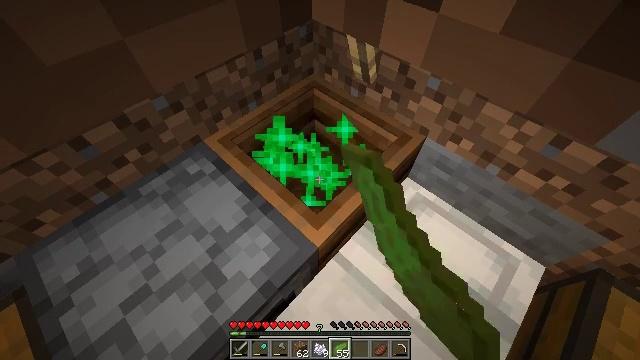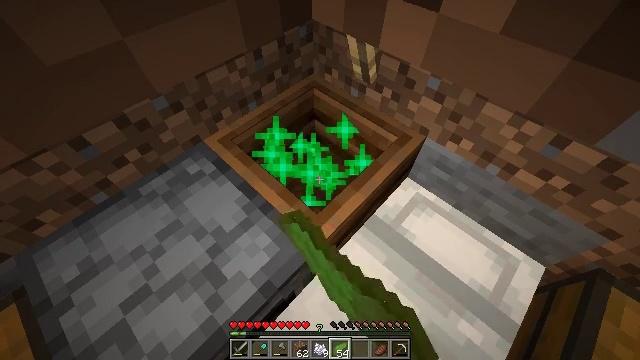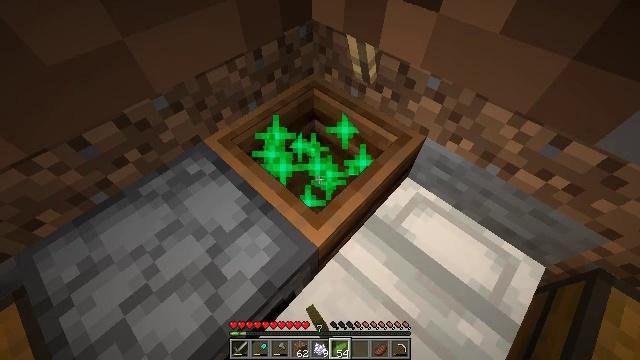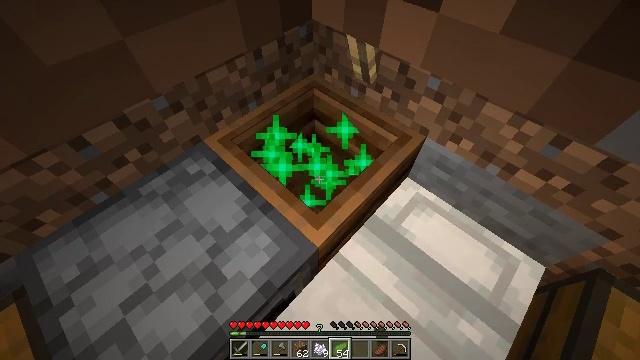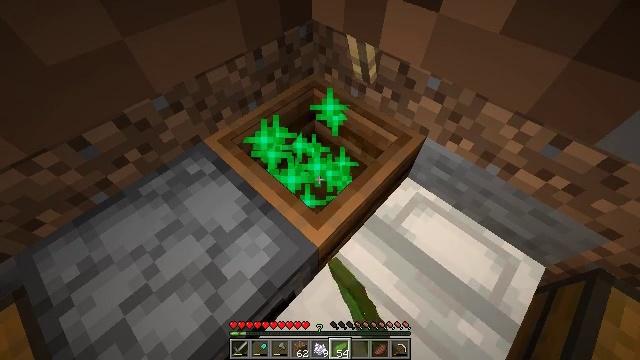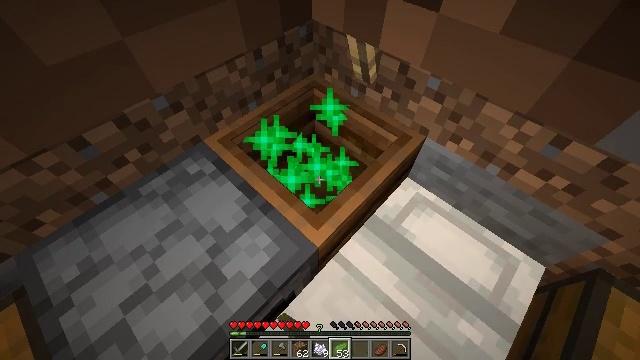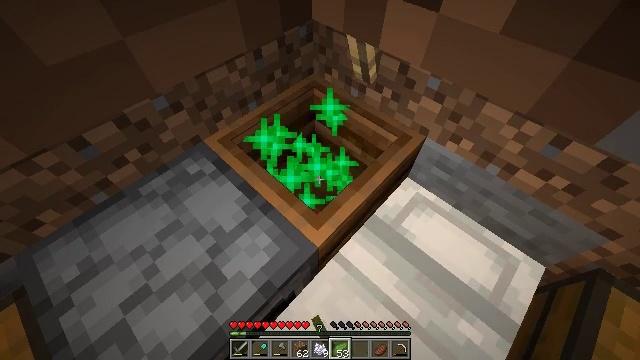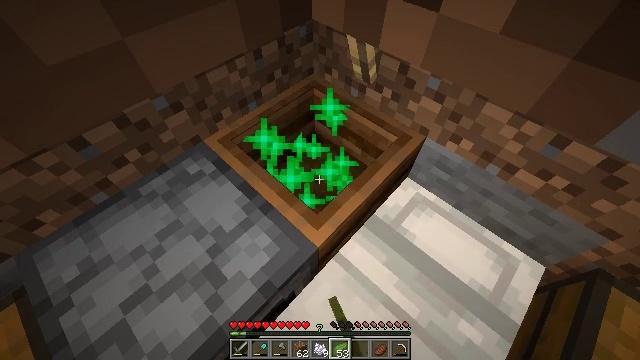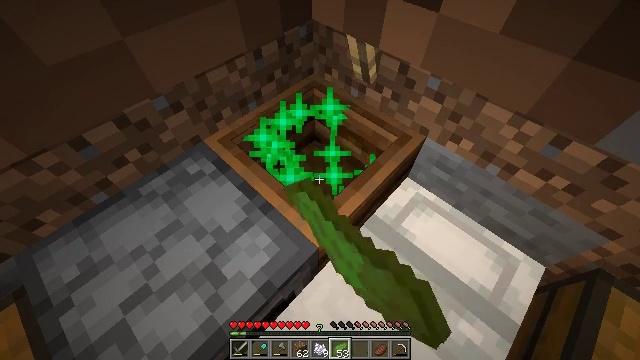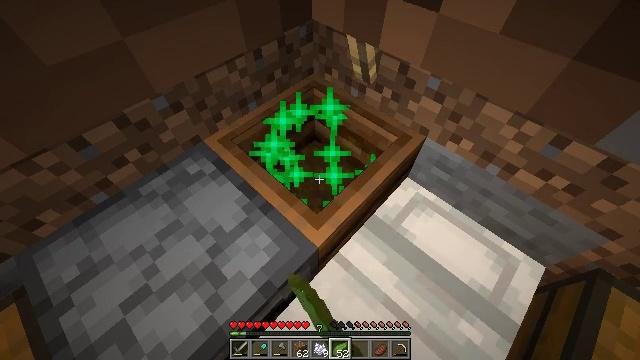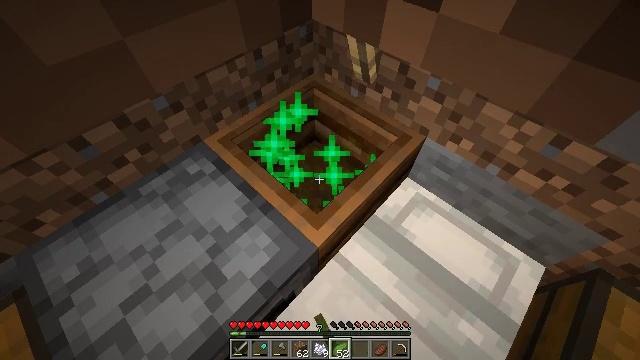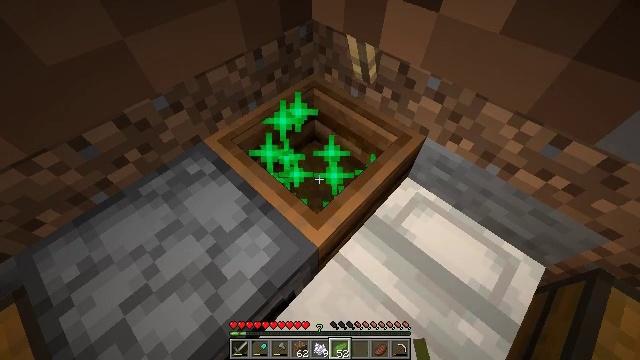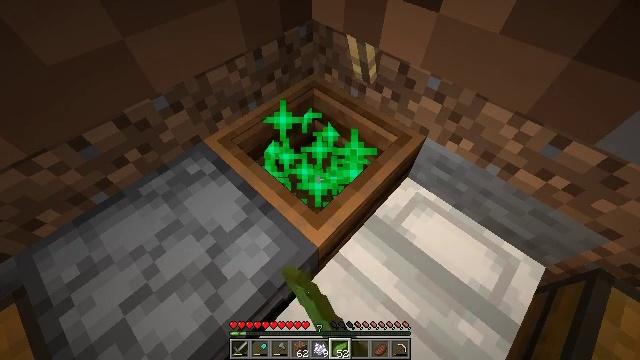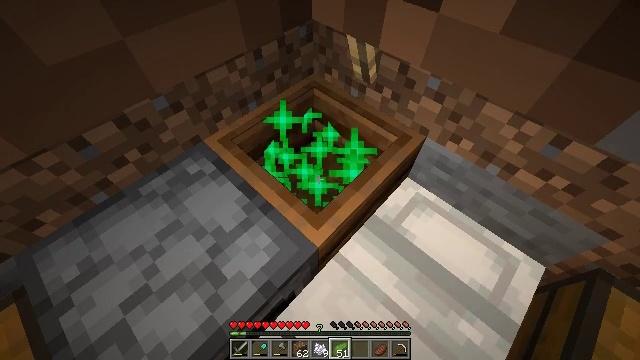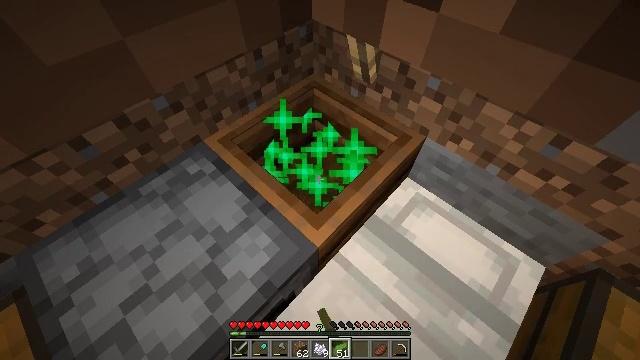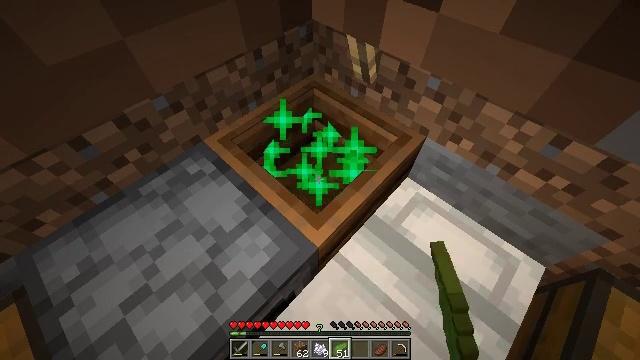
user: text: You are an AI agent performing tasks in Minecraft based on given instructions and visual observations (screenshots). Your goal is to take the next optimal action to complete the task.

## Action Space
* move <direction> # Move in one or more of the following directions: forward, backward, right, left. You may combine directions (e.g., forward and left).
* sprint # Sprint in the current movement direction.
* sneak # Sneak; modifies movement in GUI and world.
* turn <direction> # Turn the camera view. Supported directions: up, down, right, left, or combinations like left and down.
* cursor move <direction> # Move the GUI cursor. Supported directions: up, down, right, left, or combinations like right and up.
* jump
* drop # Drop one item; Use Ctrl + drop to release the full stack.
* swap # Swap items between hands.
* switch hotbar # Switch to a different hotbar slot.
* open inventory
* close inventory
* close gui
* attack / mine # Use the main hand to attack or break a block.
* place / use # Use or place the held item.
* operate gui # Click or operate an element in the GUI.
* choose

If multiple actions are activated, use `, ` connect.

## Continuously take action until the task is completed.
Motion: motion action
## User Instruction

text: Get materials to craft white dye.
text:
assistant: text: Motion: use / place
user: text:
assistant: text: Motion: use / place
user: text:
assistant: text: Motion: use / place
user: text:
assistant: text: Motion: use / place
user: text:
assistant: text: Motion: use / place
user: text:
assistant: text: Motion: use / place
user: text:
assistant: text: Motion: use / place
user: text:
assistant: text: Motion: use / place
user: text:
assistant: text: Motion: use / place
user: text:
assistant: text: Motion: use / place
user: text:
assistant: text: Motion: use / place
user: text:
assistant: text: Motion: use / place
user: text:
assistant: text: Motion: use / place
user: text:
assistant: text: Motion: use / place
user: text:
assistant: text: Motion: use / place
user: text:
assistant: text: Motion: use / place
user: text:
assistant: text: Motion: use / place
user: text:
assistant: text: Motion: use / place
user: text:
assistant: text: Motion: use / place
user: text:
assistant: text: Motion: use / place
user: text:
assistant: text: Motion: use / place
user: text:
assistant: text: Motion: use / place
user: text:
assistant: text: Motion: use / place
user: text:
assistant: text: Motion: use / place
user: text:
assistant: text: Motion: use / place
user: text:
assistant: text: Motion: use / place
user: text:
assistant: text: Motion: use / place
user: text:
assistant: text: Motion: use / place
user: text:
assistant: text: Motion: use / place
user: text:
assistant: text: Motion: use / place